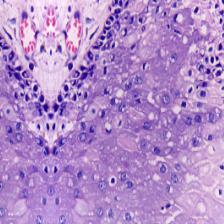
Diagnosis: OSCC